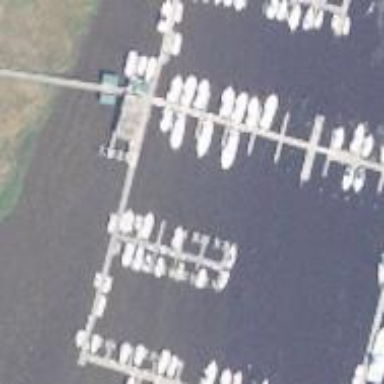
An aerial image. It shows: Marina area for leisure land.